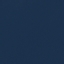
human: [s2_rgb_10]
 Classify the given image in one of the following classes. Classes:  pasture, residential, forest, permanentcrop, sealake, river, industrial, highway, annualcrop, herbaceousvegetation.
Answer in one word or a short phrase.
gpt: SeaLake